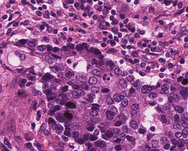
Tumor epithelial tissue: yes
Tumor-associated stroma tissue: yes
Normal tissue: no